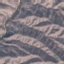
Land use / land cover class: HerbaceousVegetation